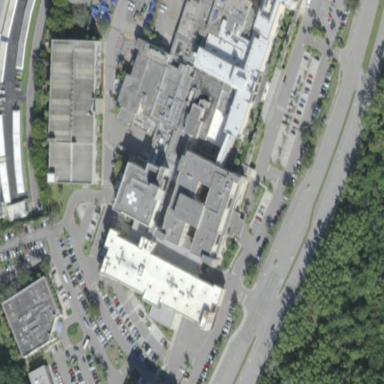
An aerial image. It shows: Hospital providing healthcare services.